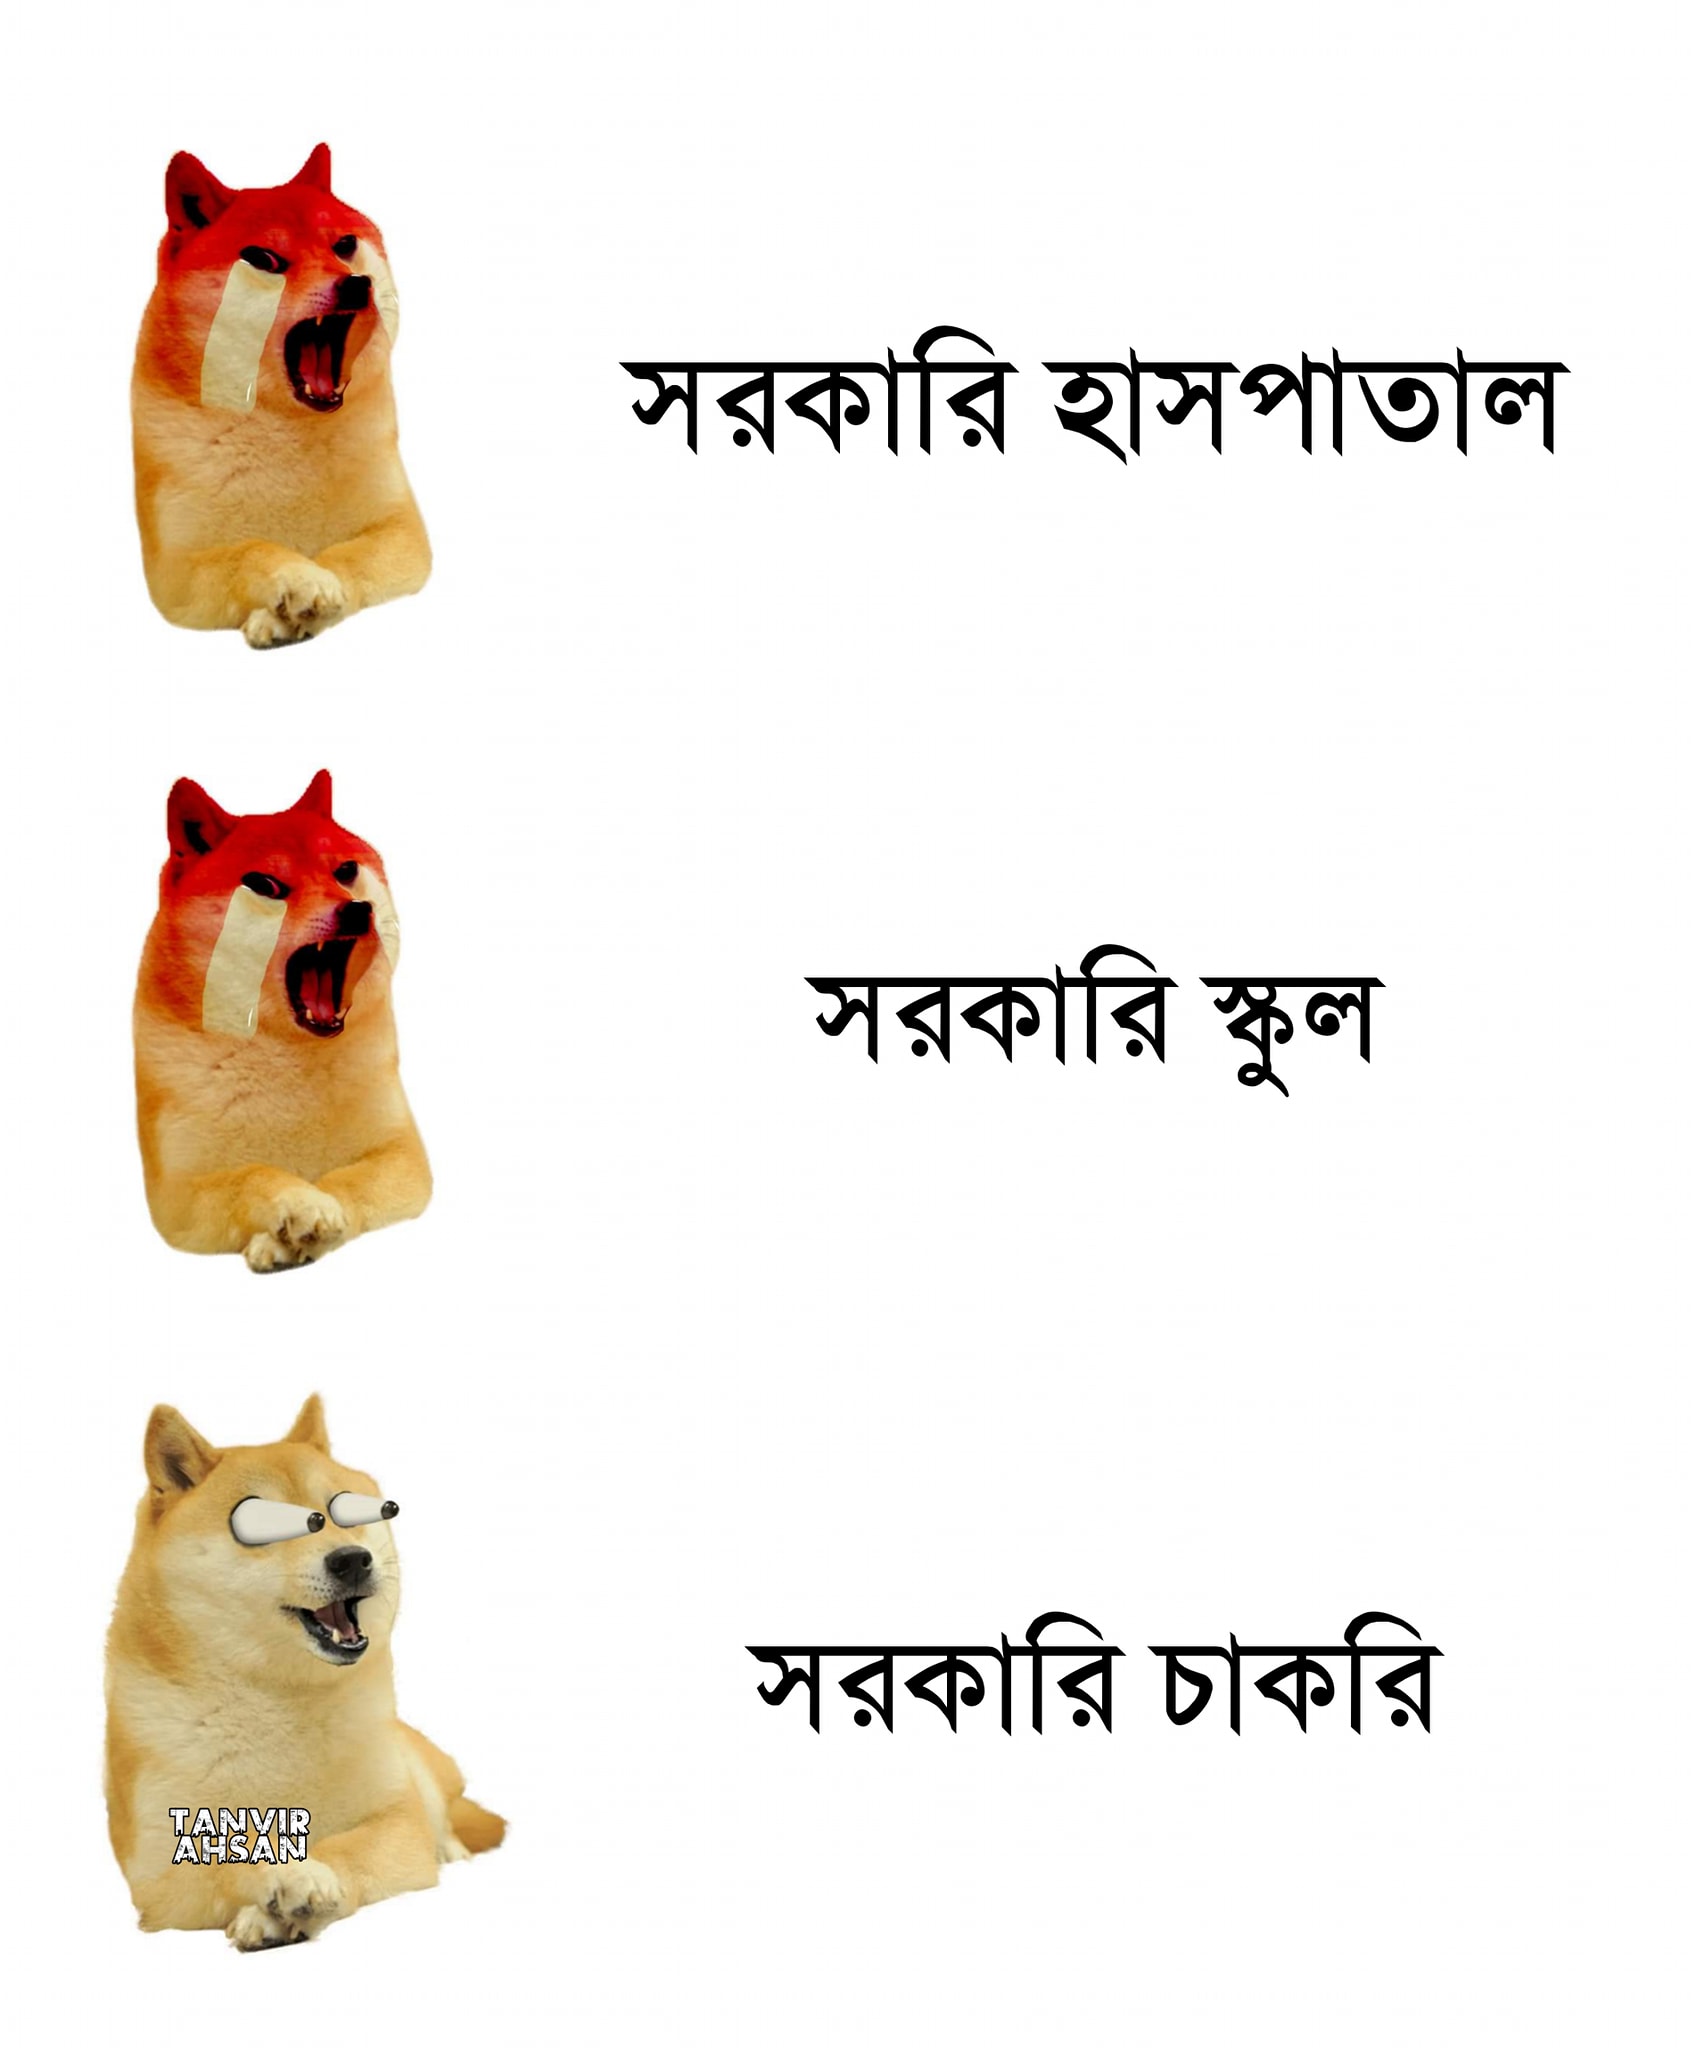
Text: সরকারি হাসপাতাল সরকারি স্কুল সরকারি চাকরি
Label: Hate
Hate category: Political
Targeted group: Organization